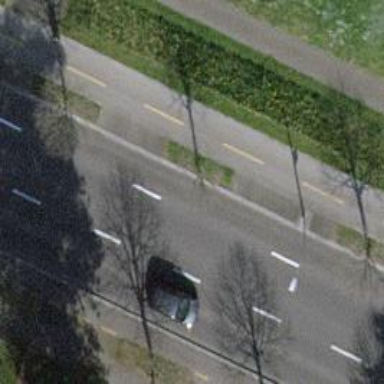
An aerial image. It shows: Tree-lined avenue.